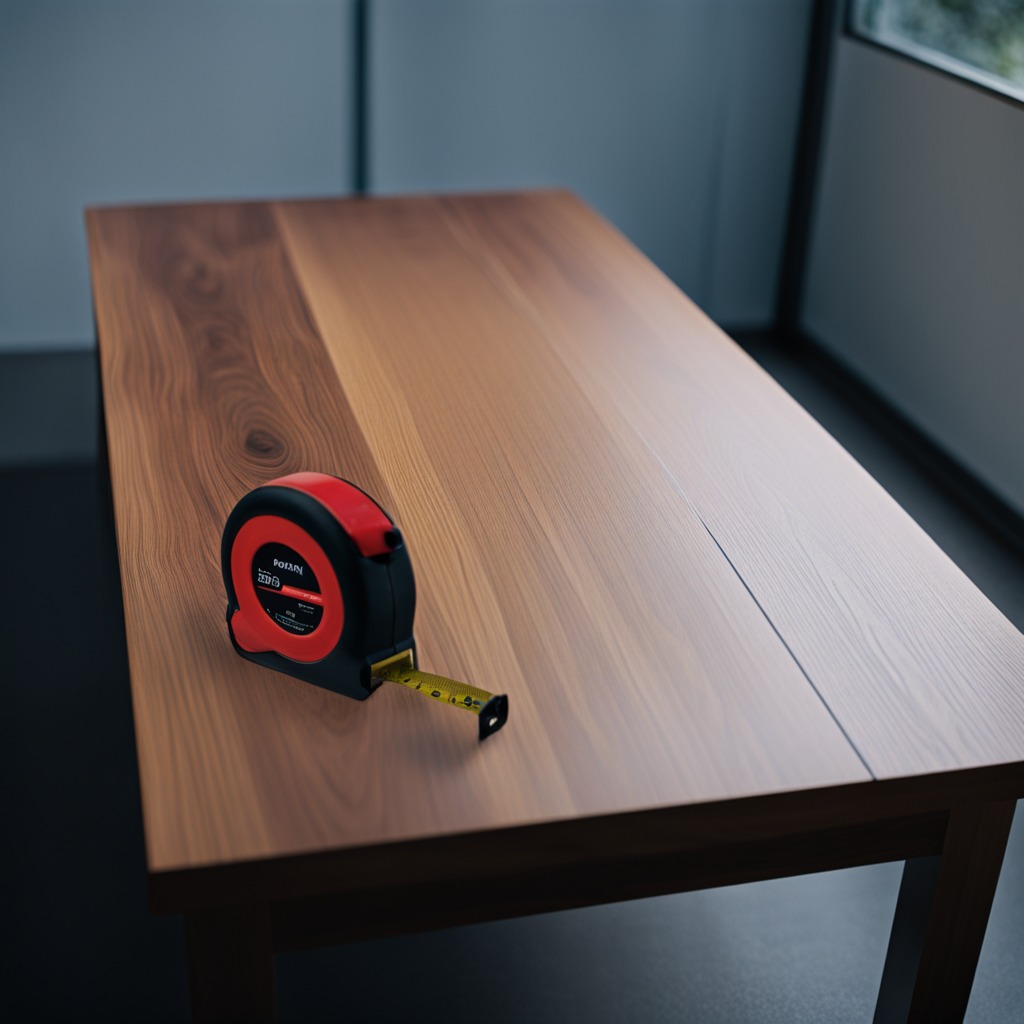
A measuring tape is lying on the old table in the garage at twilight.